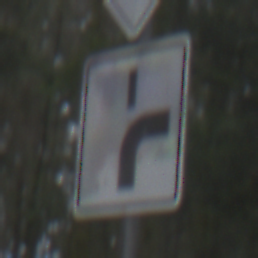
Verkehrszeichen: VerlaufVorfahrtsstrasse8
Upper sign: Vorfahrtsstrasse
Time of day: Midday
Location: Outdoor (Nature)
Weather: Overcast
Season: NotSpecified
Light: Natural